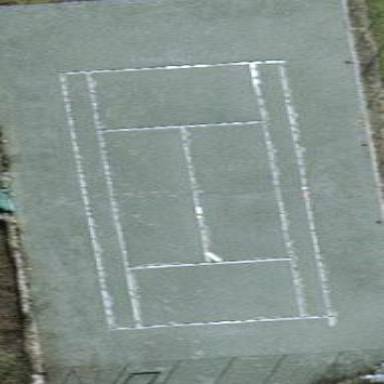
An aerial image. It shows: Sandy tennis court on pitch designated for leisure land.